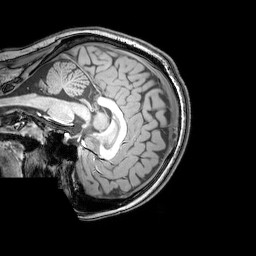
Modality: T1w
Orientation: sagittal
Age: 23
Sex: female
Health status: healthy
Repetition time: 0.081 s
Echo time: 0.037 s